Question: I'm developing a game on C++ using Cocos2d-x v3.5. I use latest Xcode and have no problems with make & run. But my friend who wishes help me can't run my project on his Ubuntu. We guess something is wrong with cocos2d make-files (we've found 2 named 'CMakeLists.txt' ). Are there any ideas how to fix our makefiles and run project on Ubuntu?

<URL>
P.S.
Source codes are in private repository but I can provide any additional info
Thank you!
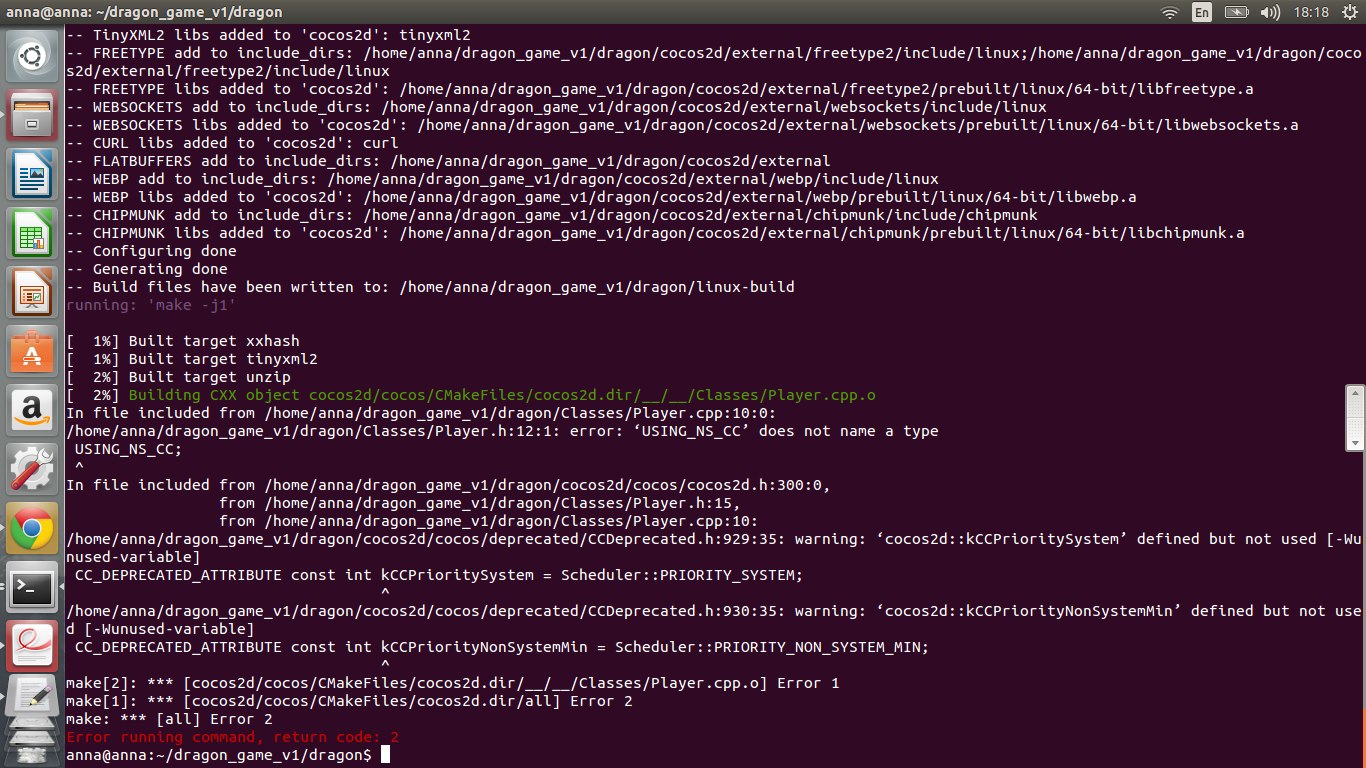
Answer: No, it's not the 'Makefile'. The compiler does not know what 'USING_NS_CC' means, which implies an error including header files.
If you are using Xcode (which is not clear given you say you "have no problems with make & run") then it's possible that the Cocos2d-x header files are included in the precompiled header file ('prefix.pch') and therefore don't need to be explicitly '#included' in other files.
However these precompiled headers may not be set-up correctly under Linux/cmake.
The answer is to include the Cocos2d-x header files explicitly in any file that references the Cocos2d-x API.